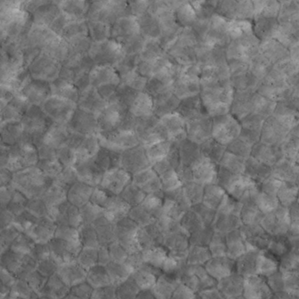
Label: non_frost